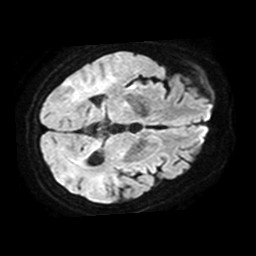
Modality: TRACE
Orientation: axial
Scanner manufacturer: philips
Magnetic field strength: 1.5 T
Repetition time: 3.646 s
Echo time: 0.09255 s